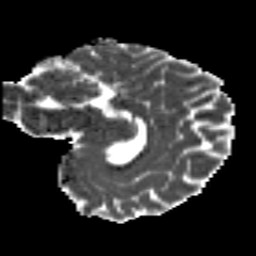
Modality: MD
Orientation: sagittal
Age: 26
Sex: male
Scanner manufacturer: siemens
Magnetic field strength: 3 T
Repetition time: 8.8 s
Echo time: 0.085 s